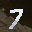
Label: 7